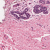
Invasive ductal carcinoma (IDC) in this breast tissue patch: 0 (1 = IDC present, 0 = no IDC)